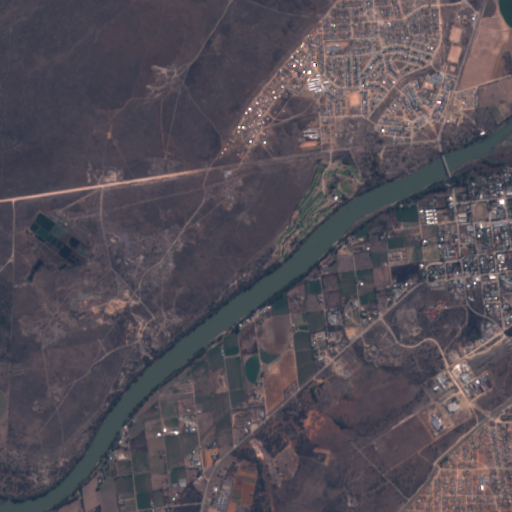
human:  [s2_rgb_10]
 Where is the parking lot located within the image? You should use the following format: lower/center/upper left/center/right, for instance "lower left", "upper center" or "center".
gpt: The parking lot is located in the lower center of the image.
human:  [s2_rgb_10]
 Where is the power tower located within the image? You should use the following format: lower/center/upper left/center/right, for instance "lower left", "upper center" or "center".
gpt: There is no power tower in the image.